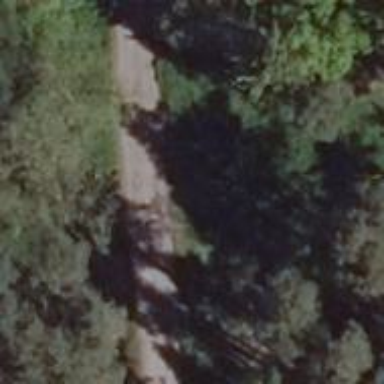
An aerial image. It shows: Compacted service road.